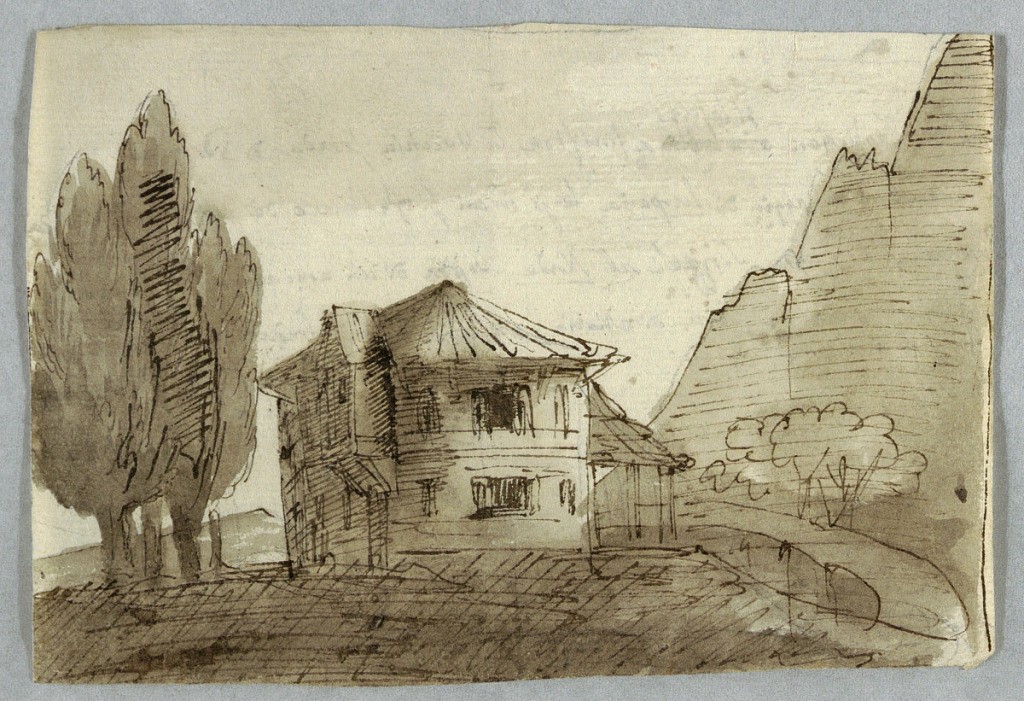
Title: Villa in a Mountainous Region
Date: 1800–1825
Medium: Graphite, pen and ink, brush and bistre on paper
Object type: Drawing
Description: At left, a group of cypresses. At right, a mountain. At center, a two story villa with a circular tented roof.